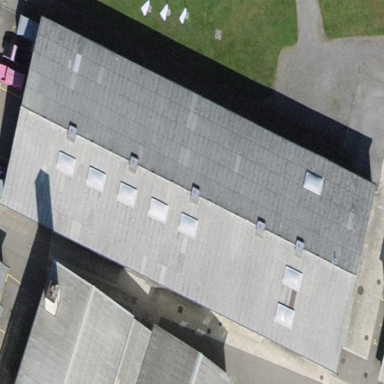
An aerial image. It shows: Industrial building.